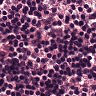
Metastatic tissue present: no